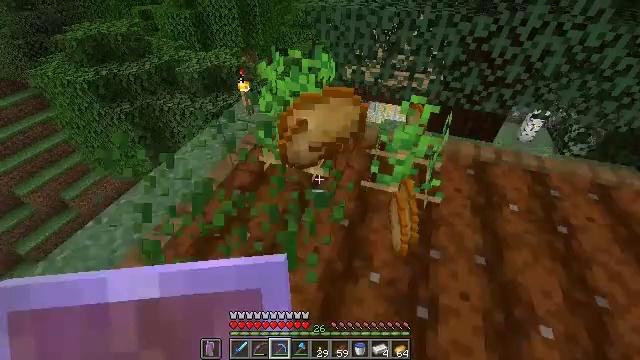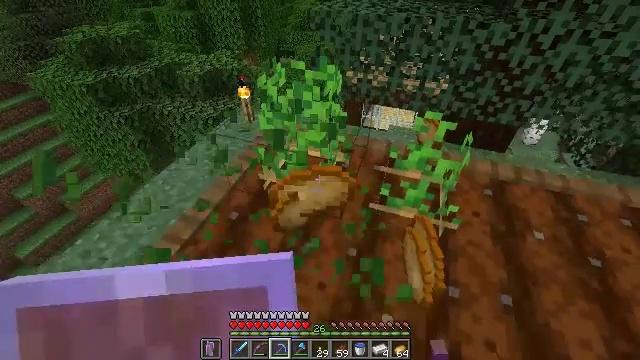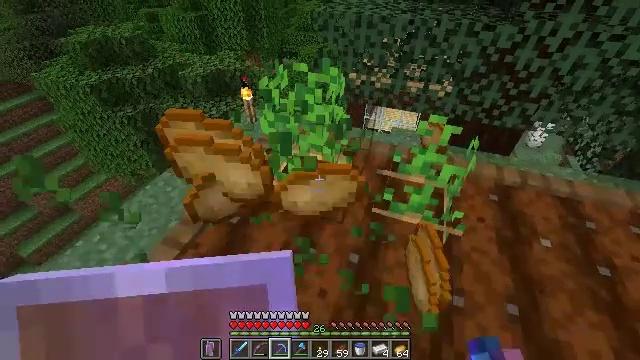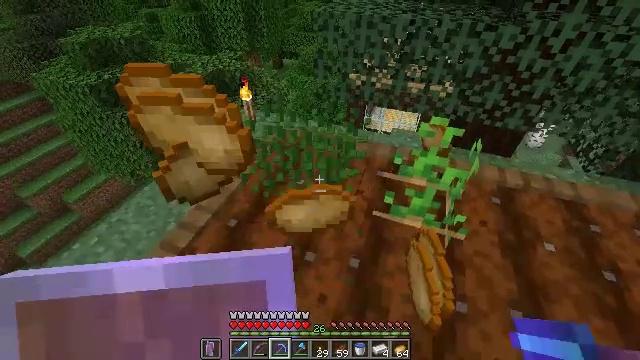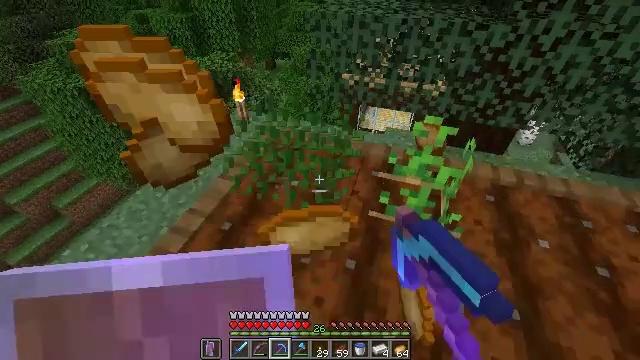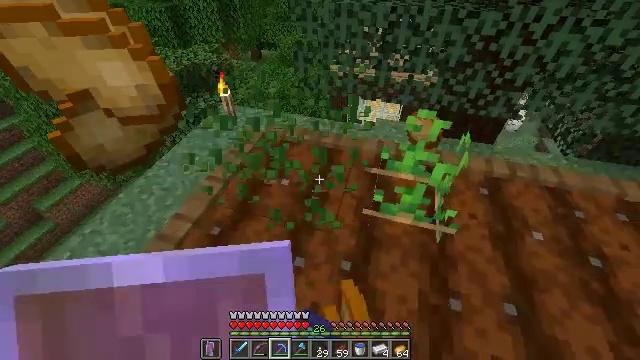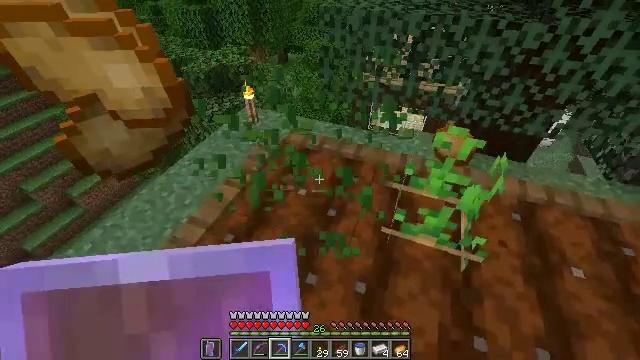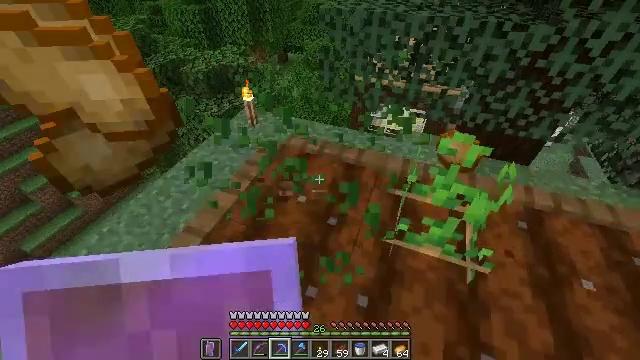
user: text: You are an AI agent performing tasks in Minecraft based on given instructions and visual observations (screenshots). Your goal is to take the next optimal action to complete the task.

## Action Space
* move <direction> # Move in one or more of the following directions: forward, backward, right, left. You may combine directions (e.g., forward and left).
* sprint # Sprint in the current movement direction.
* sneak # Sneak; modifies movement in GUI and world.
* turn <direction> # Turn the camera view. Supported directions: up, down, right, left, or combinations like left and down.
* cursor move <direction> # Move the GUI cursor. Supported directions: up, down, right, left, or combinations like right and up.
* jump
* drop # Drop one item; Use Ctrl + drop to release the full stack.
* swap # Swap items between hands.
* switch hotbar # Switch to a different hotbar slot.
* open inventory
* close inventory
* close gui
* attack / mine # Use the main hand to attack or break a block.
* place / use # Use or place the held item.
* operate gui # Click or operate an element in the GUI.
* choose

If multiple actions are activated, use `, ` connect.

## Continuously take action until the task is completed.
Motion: motion action
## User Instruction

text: Gather potatoes by left-clicking.
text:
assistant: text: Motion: no_op
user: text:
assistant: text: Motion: no_op
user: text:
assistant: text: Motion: attack / mine
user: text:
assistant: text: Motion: turn right, attack / mine
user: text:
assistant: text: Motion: move forward, turn right and down
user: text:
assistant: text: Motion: move forward, turn left
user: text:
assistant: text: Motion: move forward
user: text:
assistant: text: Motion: no_op